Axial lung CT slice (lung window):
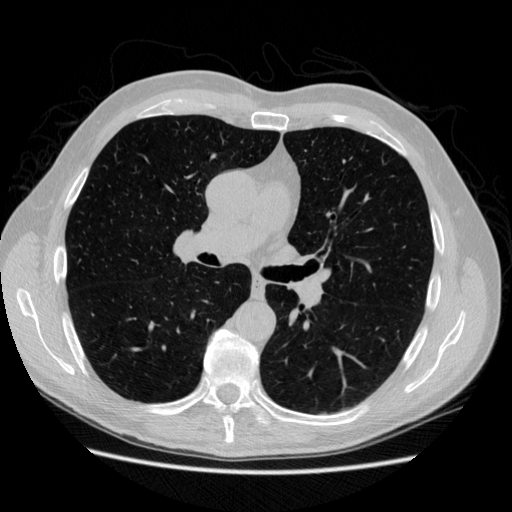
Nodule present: no